Question: In my website I have a default menu which always shows in the header part. Now I want to add another root category which will show up in a specific page(not all pages). I already created a new root category from magento admin but don't know how to show only this category in frontend. point that my new category id is '12' I tried
'''
<?php
$category = Mage::getModel('catalog/category');
$tree=$category->getTreeModel();
$tree->load();
$ids = $tree->getCollection()->getAllIds();
$arr = array();
if ($ids){
foreach ($ids as $id){
$cat = Mage::getModel('catalog/category');
$cat->load($id);
$arr[$id]=$cat->getName();
}
}
?>
<?php
$cat_id = Mage::app()->getStore()->getRootCategoryId();
$collection = Mage::getModel('catalog/category')->getCategories($cat_id,12, true, true);
$position=array();
$index=array();
foreach($collection as $key=>$cat) {
array_push($index,$cat->getPosition());
}
asort($index);
echo '<ul class="jetmenu blue">';
$c=0;
foreach($index as $index_new){
foreach($collection as $cat){
if( $index_new==$cat->getPosition())
{
echo '<li><a href="'.$cat->getURL().'" />'.$cat->getName().'</a>';
$cat_id=$cat->getId();
$subcategory_html=GetSubcategory($cat_id);
echo $subcategory_html;
echo '</li>';
}
}
}
?>
</ul>
'''
but this only shows the default category, not the other category.Please help.

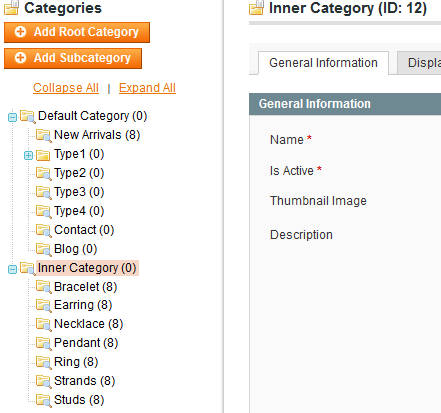
Answer: To display the root category with all categories underneath it.
'''
<?php
$root_category = Mage::getModel('catalog/category')->load(12); // Put your root category ID here.
$subcategories = $root_category->getChildren();
foreach(explode(',',$subcategories) as $subcategory) {
$category = Mage::getModel('catalog/category')->load($subcategory);
echo '<a href="'.$category->getURL() .'" />'.$category->getName().'</a><br/>';
}
?>
'''